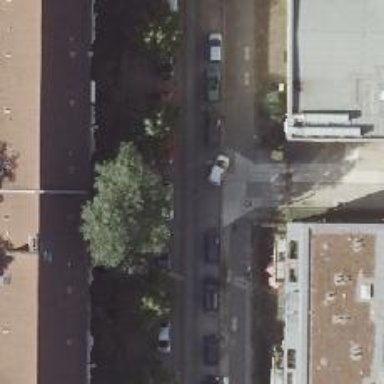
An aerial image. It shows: Residential road with separate sidewalks. Parking is available on both sides in parallel fashion.